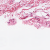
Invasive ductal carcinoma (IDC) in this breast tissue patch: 0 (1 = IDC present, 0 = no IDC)